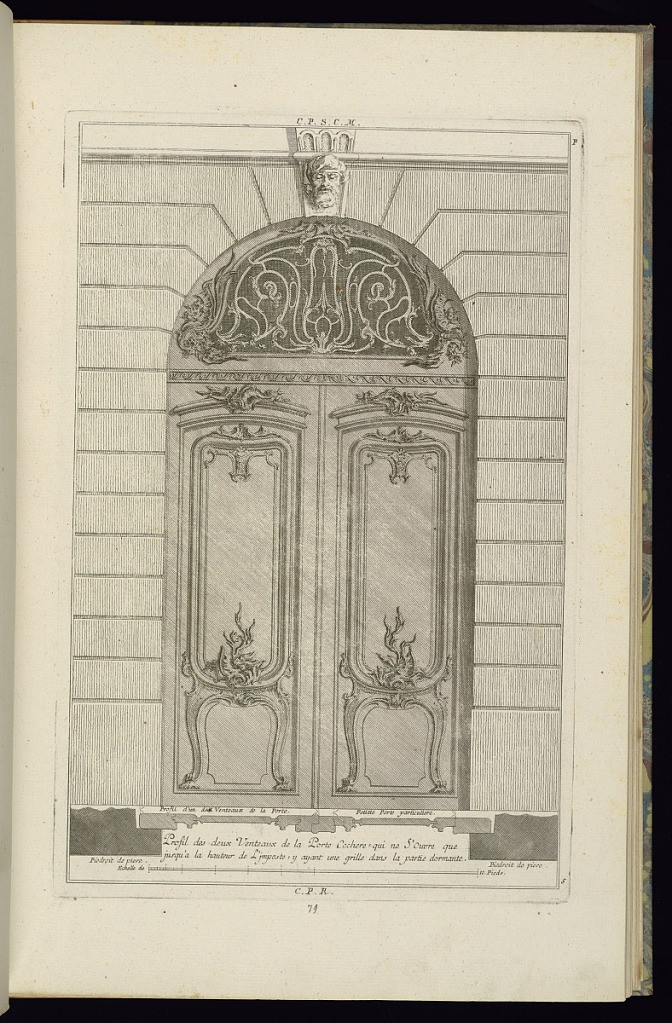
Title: Elevation and Plan of a Carriage Entrance
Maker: François de Cuvilliés the Elder, Belgian, 1695 - 1768
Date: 1745
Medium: Etching and engraving on off-white laid paper
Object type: Print
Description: Design for the doors of a carriage entrance. The doors are decorated with ornament motifs including ironwork, rocaille elements, and a mascaron clasp. The plate is numbered but not signed.